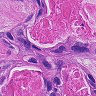
Metastatic tissue present: yes